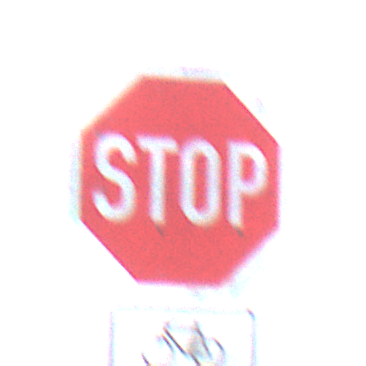
Verkehrszeichen: Stop
Zusatzzeichen unten: RichtungsangabeDurchPfeile9
Umgebung: Outdoor, RoadRail
Tageszeit: MorningAfternoon
Wetter: Overcast
Licht: Natural
Jahreszeit: NotSpecified
Kontrast: LowContrast